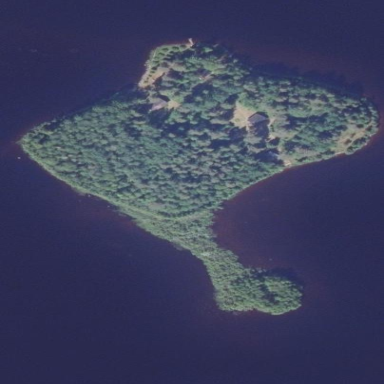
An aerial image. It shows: Islet.